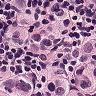
Metastatic tissue present: yes